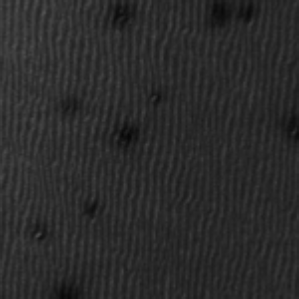
Label: frost